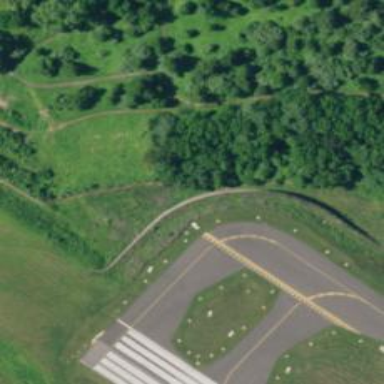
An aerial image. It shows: View of taxiway at the airport.